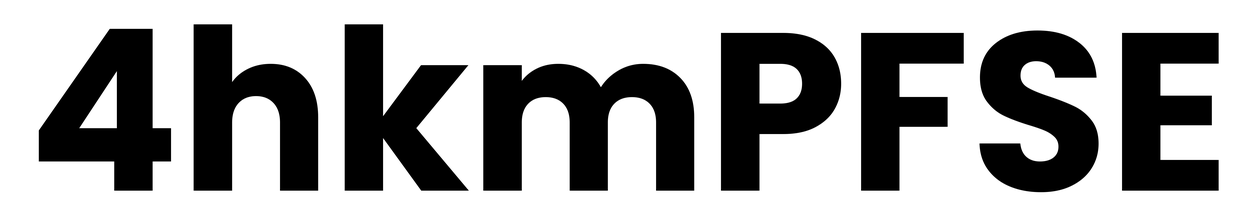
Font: Poppins-Bold